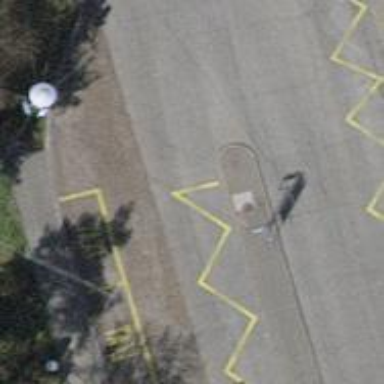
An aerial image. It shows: Service road for trolleybuses with trolley wires.